Question:
Why in this code when clicking a button when a new window opens, all the radio buttons are selected?
'''
class CodeButton:
def __init__(self, root):
self.btn = Button(root, text="Code",width=20, height=1,bg="white", fg="black")
self.btn.bind("<Button-1>", make_code_window)
self.btn.pack()
def make_code_window(event):
new_root = Toplevel()
new_root.minsize(width=300, height=300)
var = IntVar()
var.set(0)
for i in range(8):
Radiobutton(new_root, text=str(i), variable=var, value=i).pack()
def main():
root = Tk()
root.minsize(width=400, height=250)
CodeButton(root)
root.mainloop()
'''
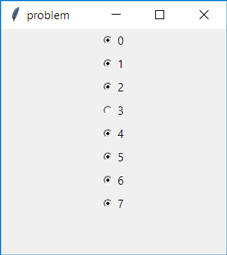
Answer: (<URL>
Yes, passing the 'IntVar' as an argument to the event handler function a little tricky--in fact it's sometimes called <URL>'
Here's an example of applying it to your code:
'''
try:
from tkinter import *
except ImportError: # Python 2
from Tkinter import *
class CodeButton:
def __init__(self, root):
self.btn = Button(root, text="Code",width=20, height=1,bg="white", fg="black")
self.btn.bind("<Button-1>",
# Extra Arguments Trick
lambda event, var=root.var: make_code_window(event, var))
self.btn.pack()
def make_code_window(event, var): # note added "var" argument
new_root = Toplevel()
new_root.minsize(width=300, height=300)
var.set(-99) # deselect by using value not associated with any RadioButtons
for i in range(8):
Radiobutton(new_root, text=str(i), variable=var, value=i).pack()
def main():
root = Tk()
root.minsize(width=400, height=250)
root.var = IntVar() # create it here to give access to it in the rest of your code
CodeButton(root)
root.mainloop()
main()
'''